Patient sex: M
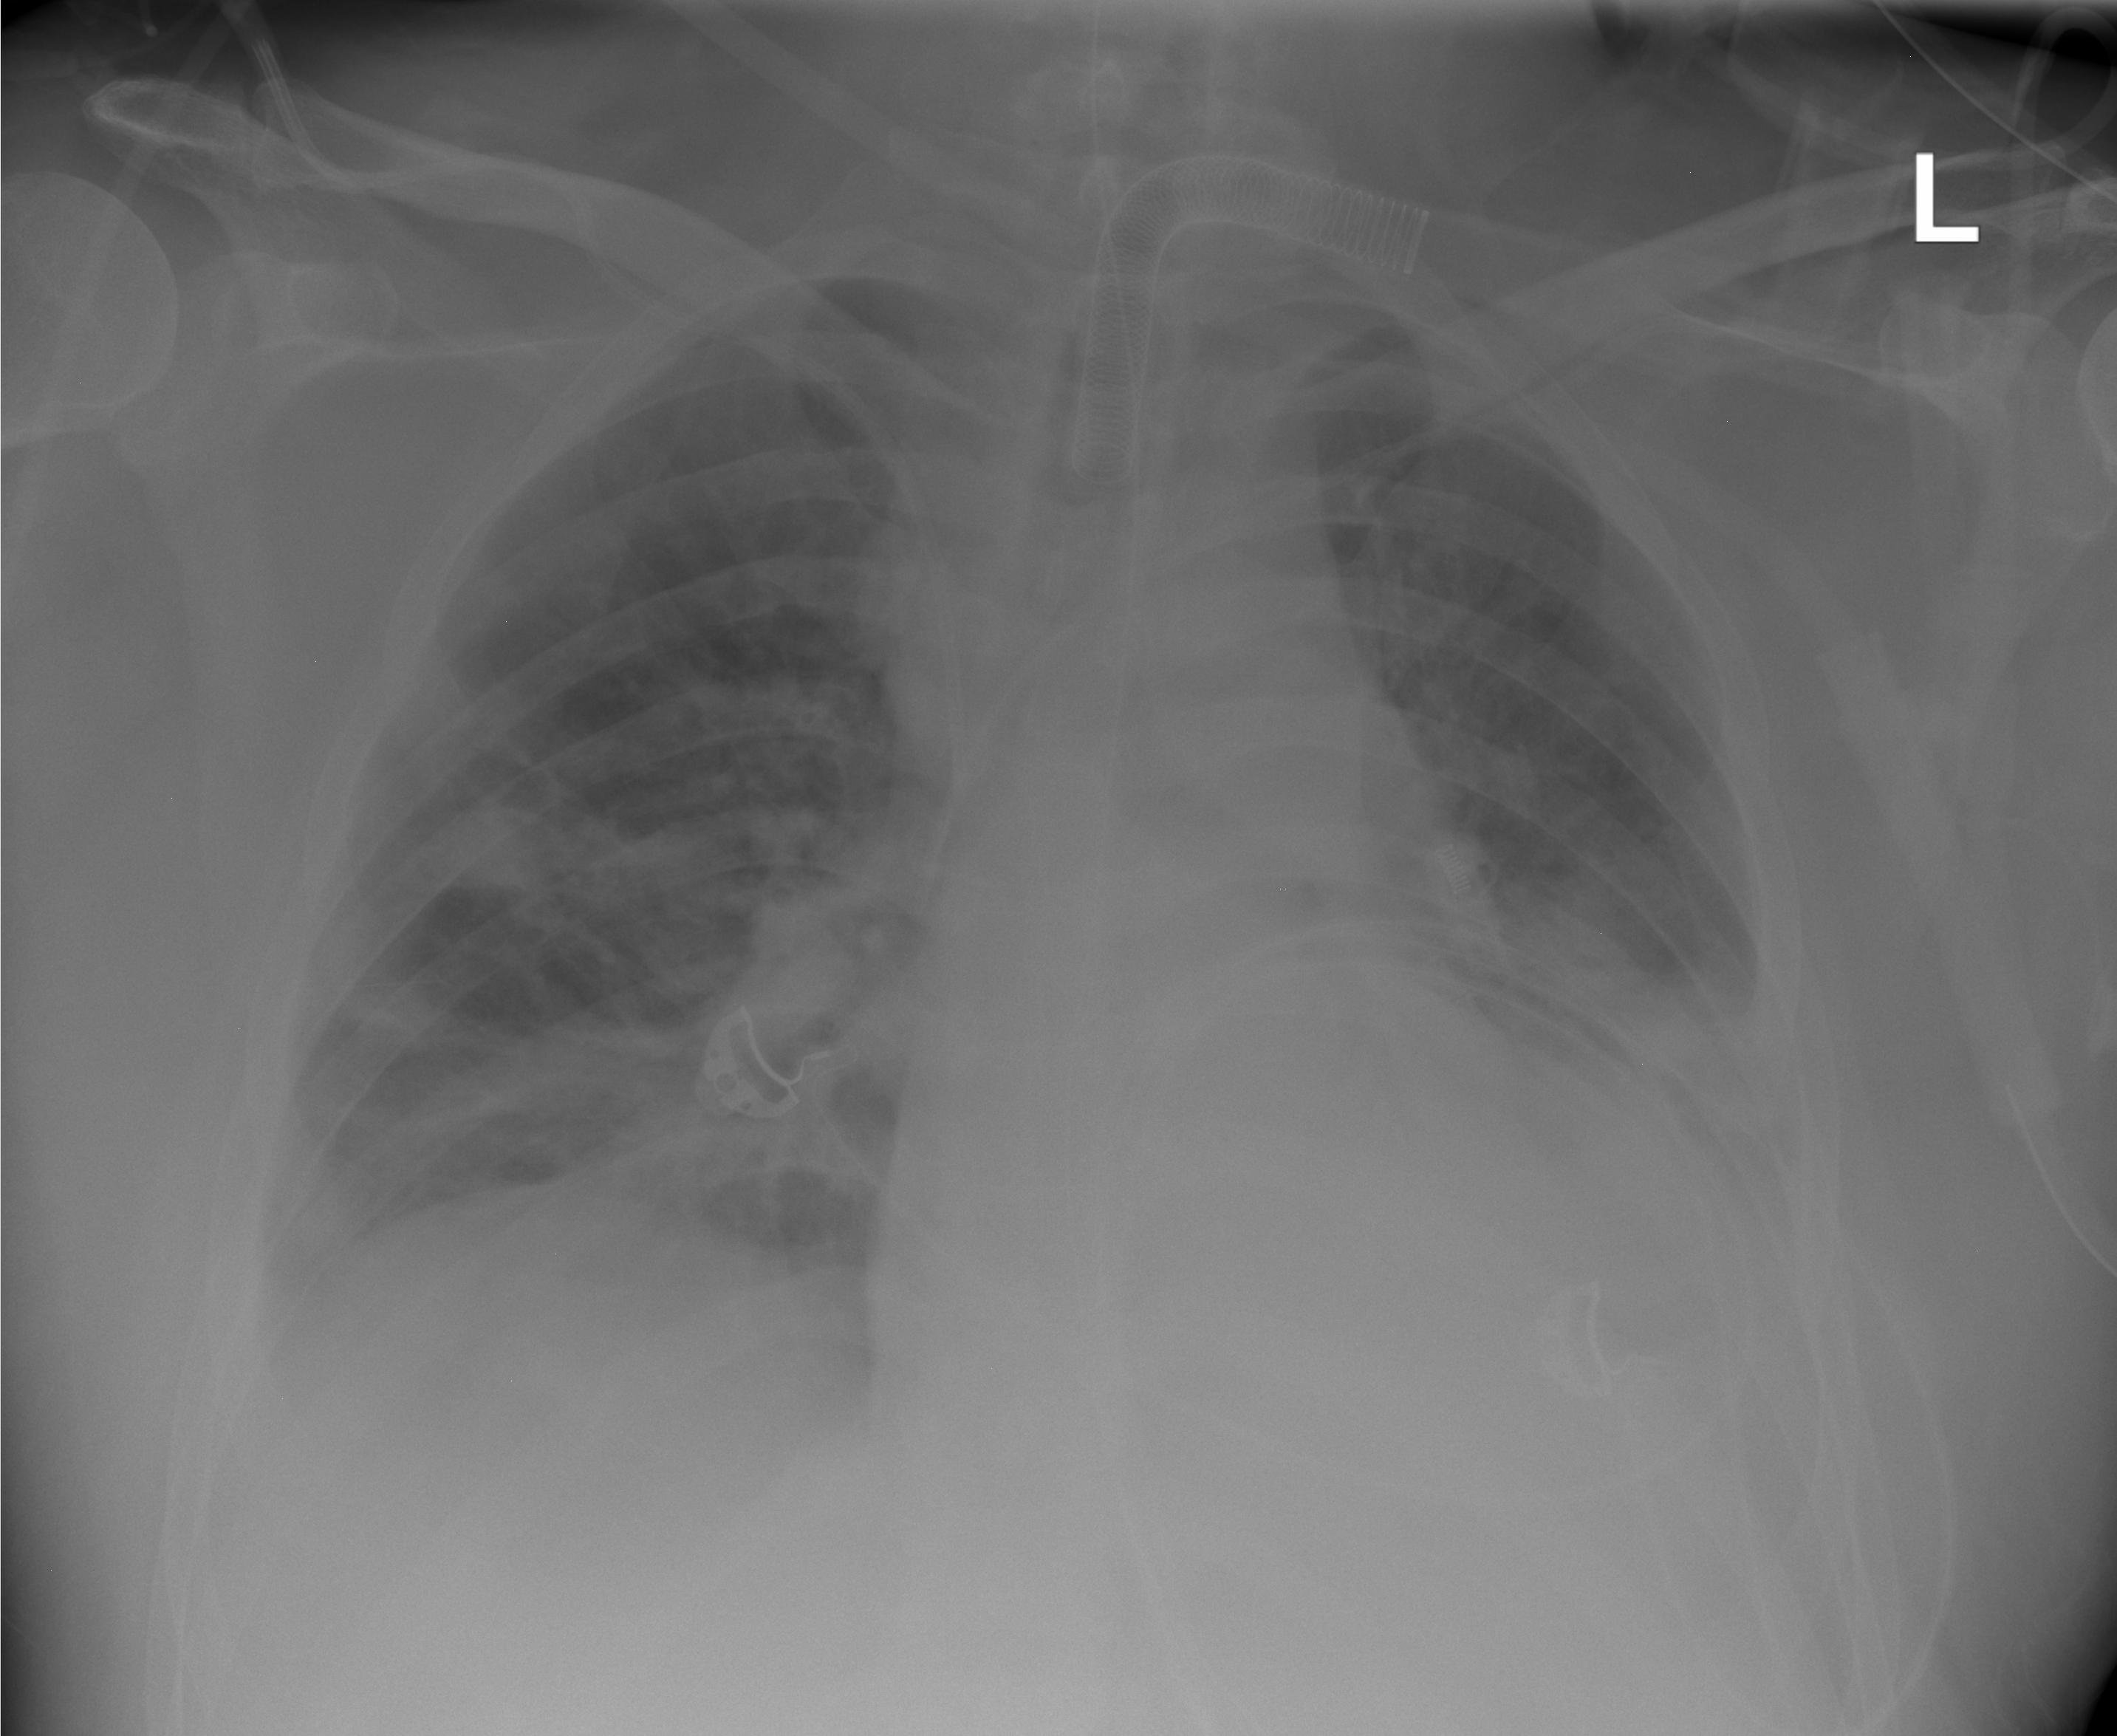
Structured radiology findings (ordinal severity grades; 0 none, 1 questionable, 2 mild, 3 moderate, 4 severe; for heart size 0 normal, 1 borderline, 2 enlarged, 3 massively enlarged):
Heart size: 0
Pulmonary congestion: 0
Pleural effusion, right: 2
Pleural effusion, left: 3
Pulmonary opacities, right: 3
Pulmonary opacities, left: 3
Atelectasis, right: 2
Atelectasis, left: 3